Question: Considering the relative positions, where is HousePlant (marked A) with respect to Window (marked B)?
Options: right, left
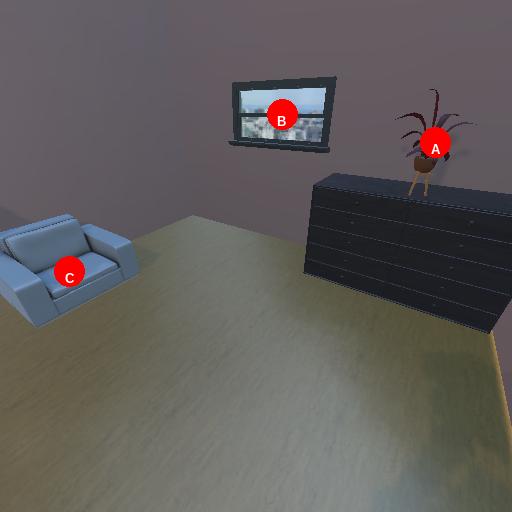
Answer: right